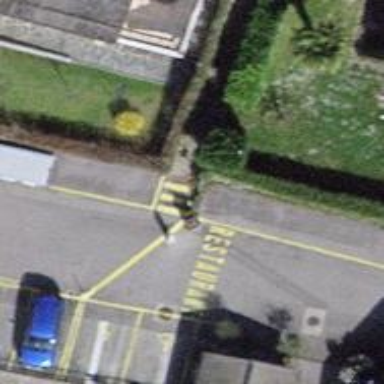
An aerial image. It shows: Set of steps made of paving stones.